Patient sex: M
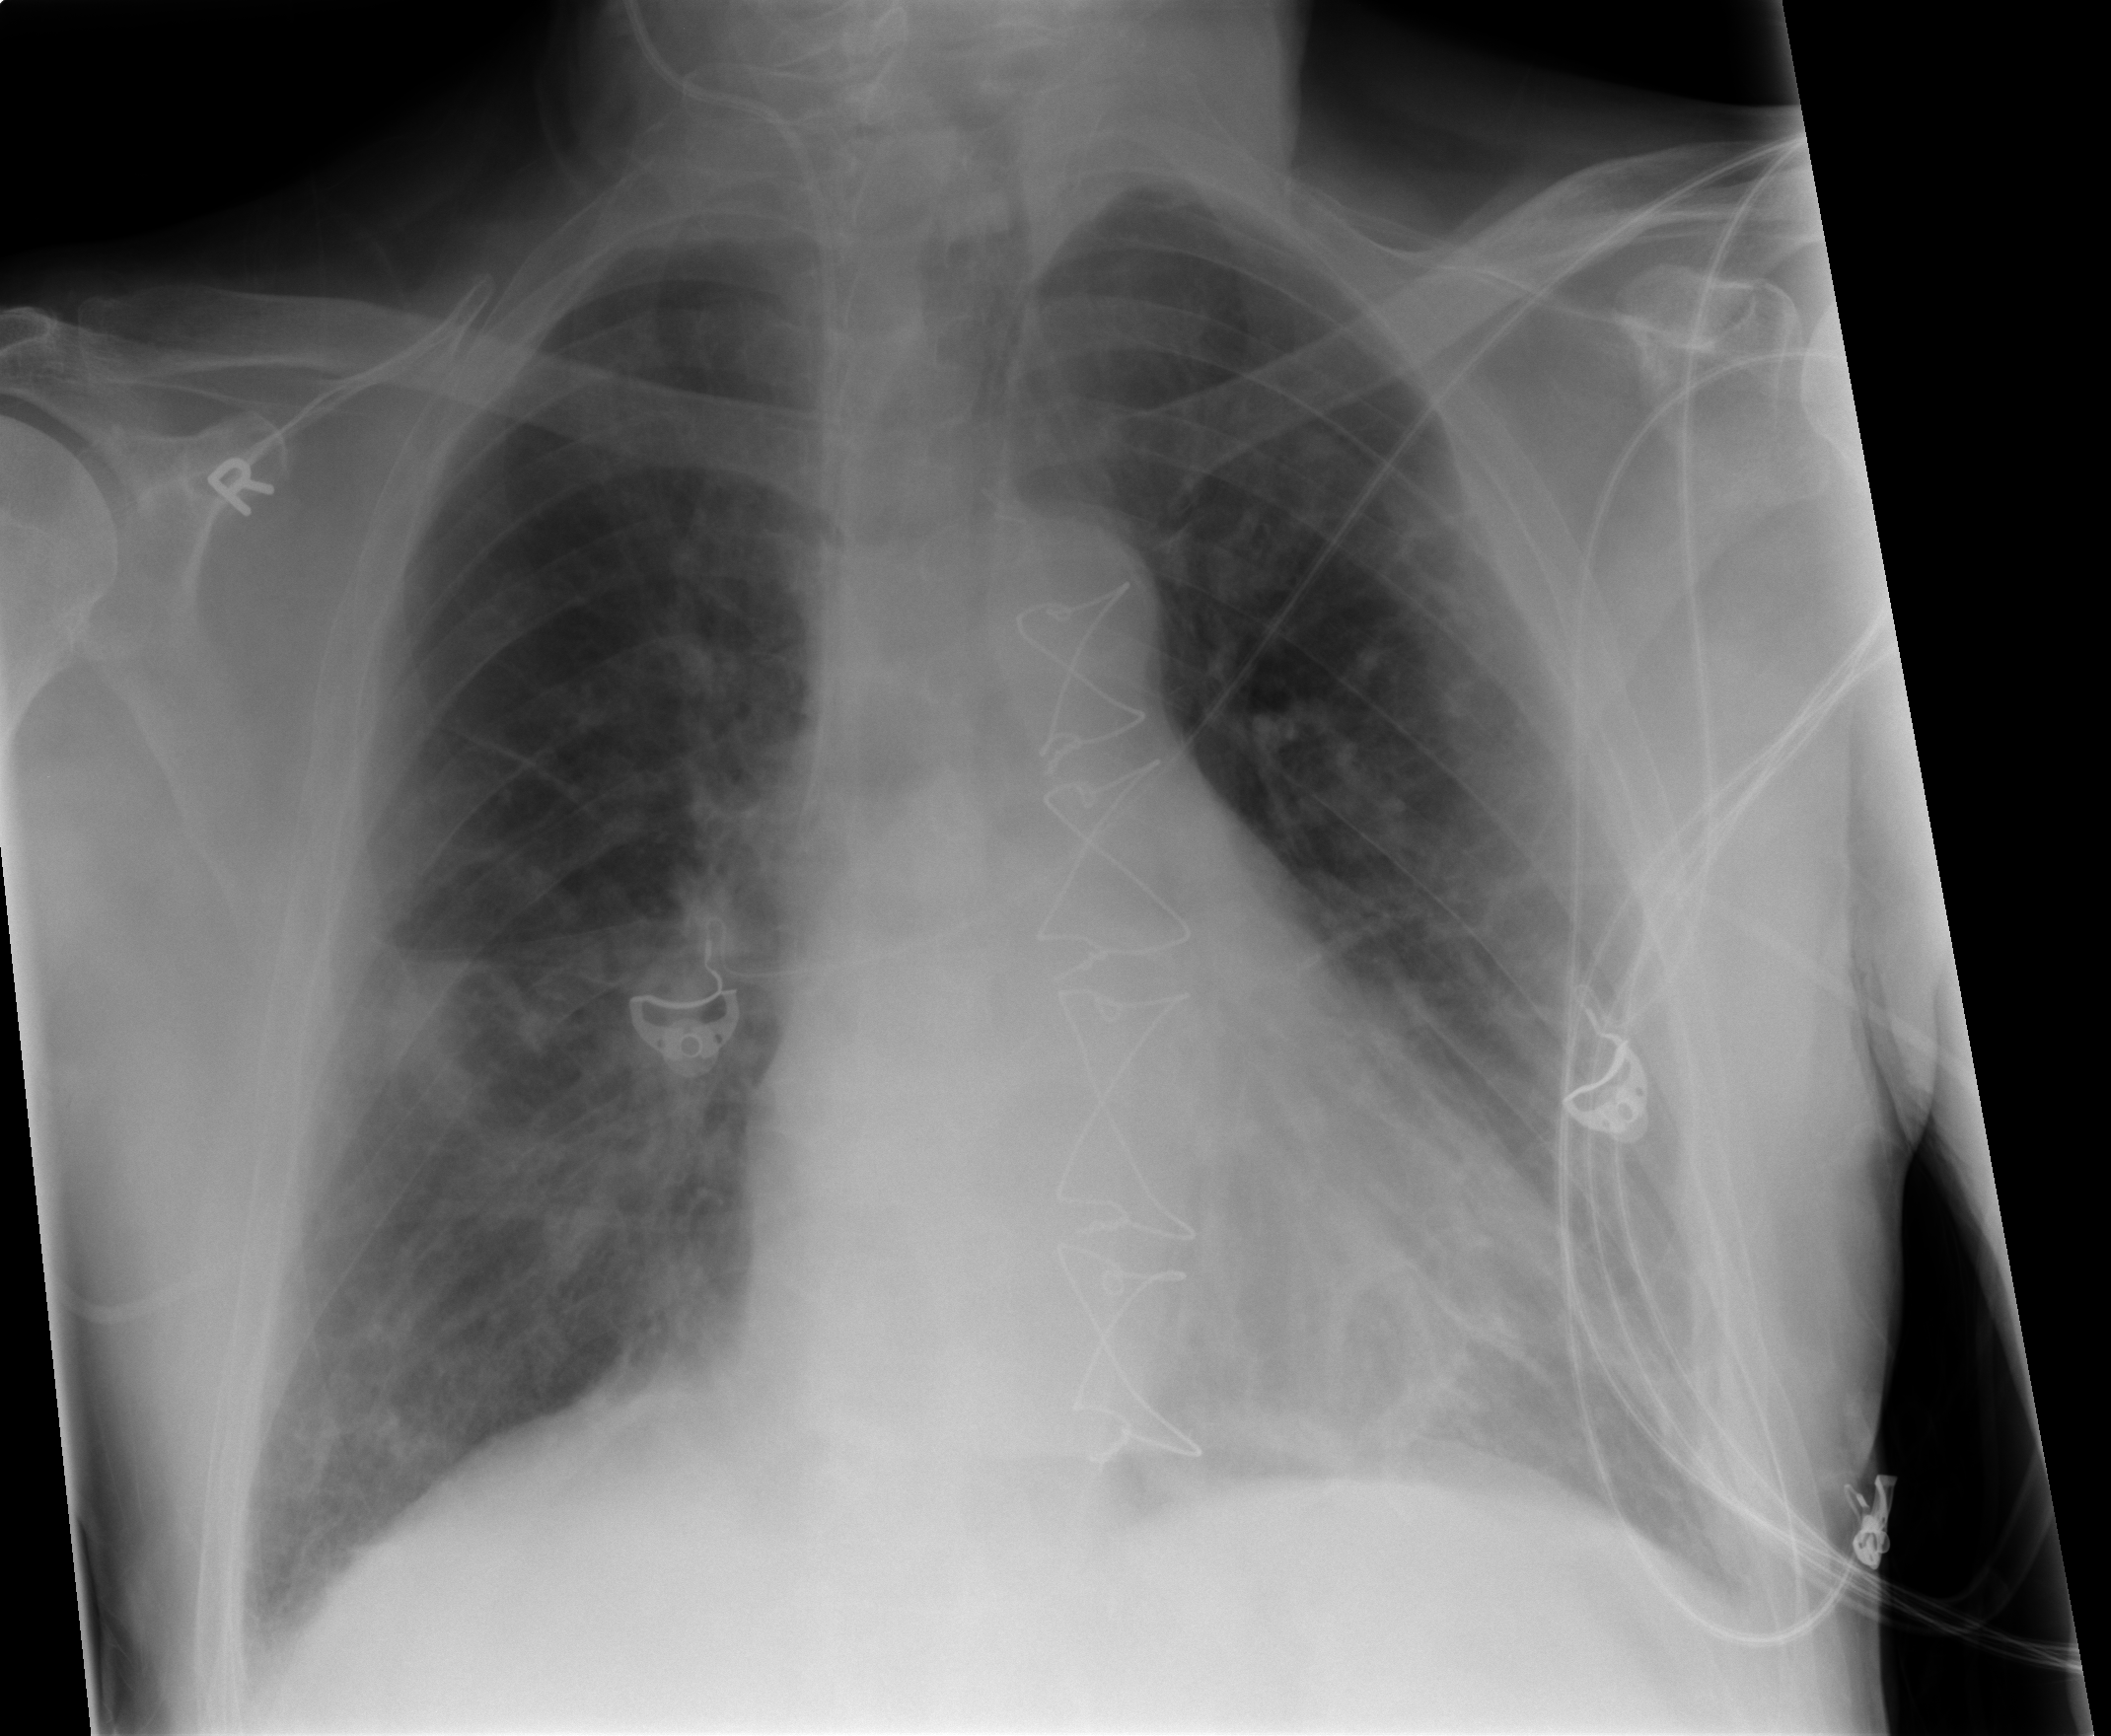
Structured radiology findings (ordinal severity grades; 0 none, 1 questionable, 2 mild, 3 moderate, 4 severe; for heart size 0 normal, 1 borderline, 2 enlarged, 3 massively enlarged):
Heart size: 0
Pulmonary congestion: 0
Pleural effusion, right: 0
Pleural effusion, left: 0
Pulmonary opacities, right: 0
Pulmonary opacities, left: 0
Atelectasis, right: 2
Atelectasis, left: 2